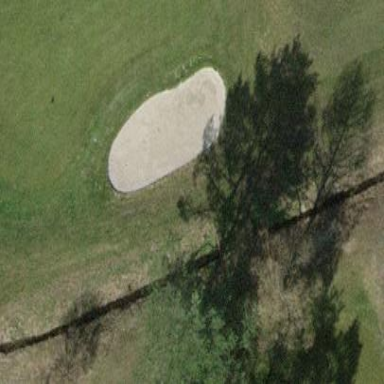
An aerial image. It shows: Sandy area is golf bunker.